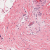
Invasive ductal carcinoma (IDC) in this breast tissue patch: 0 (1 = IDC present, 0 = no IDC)